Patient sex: F
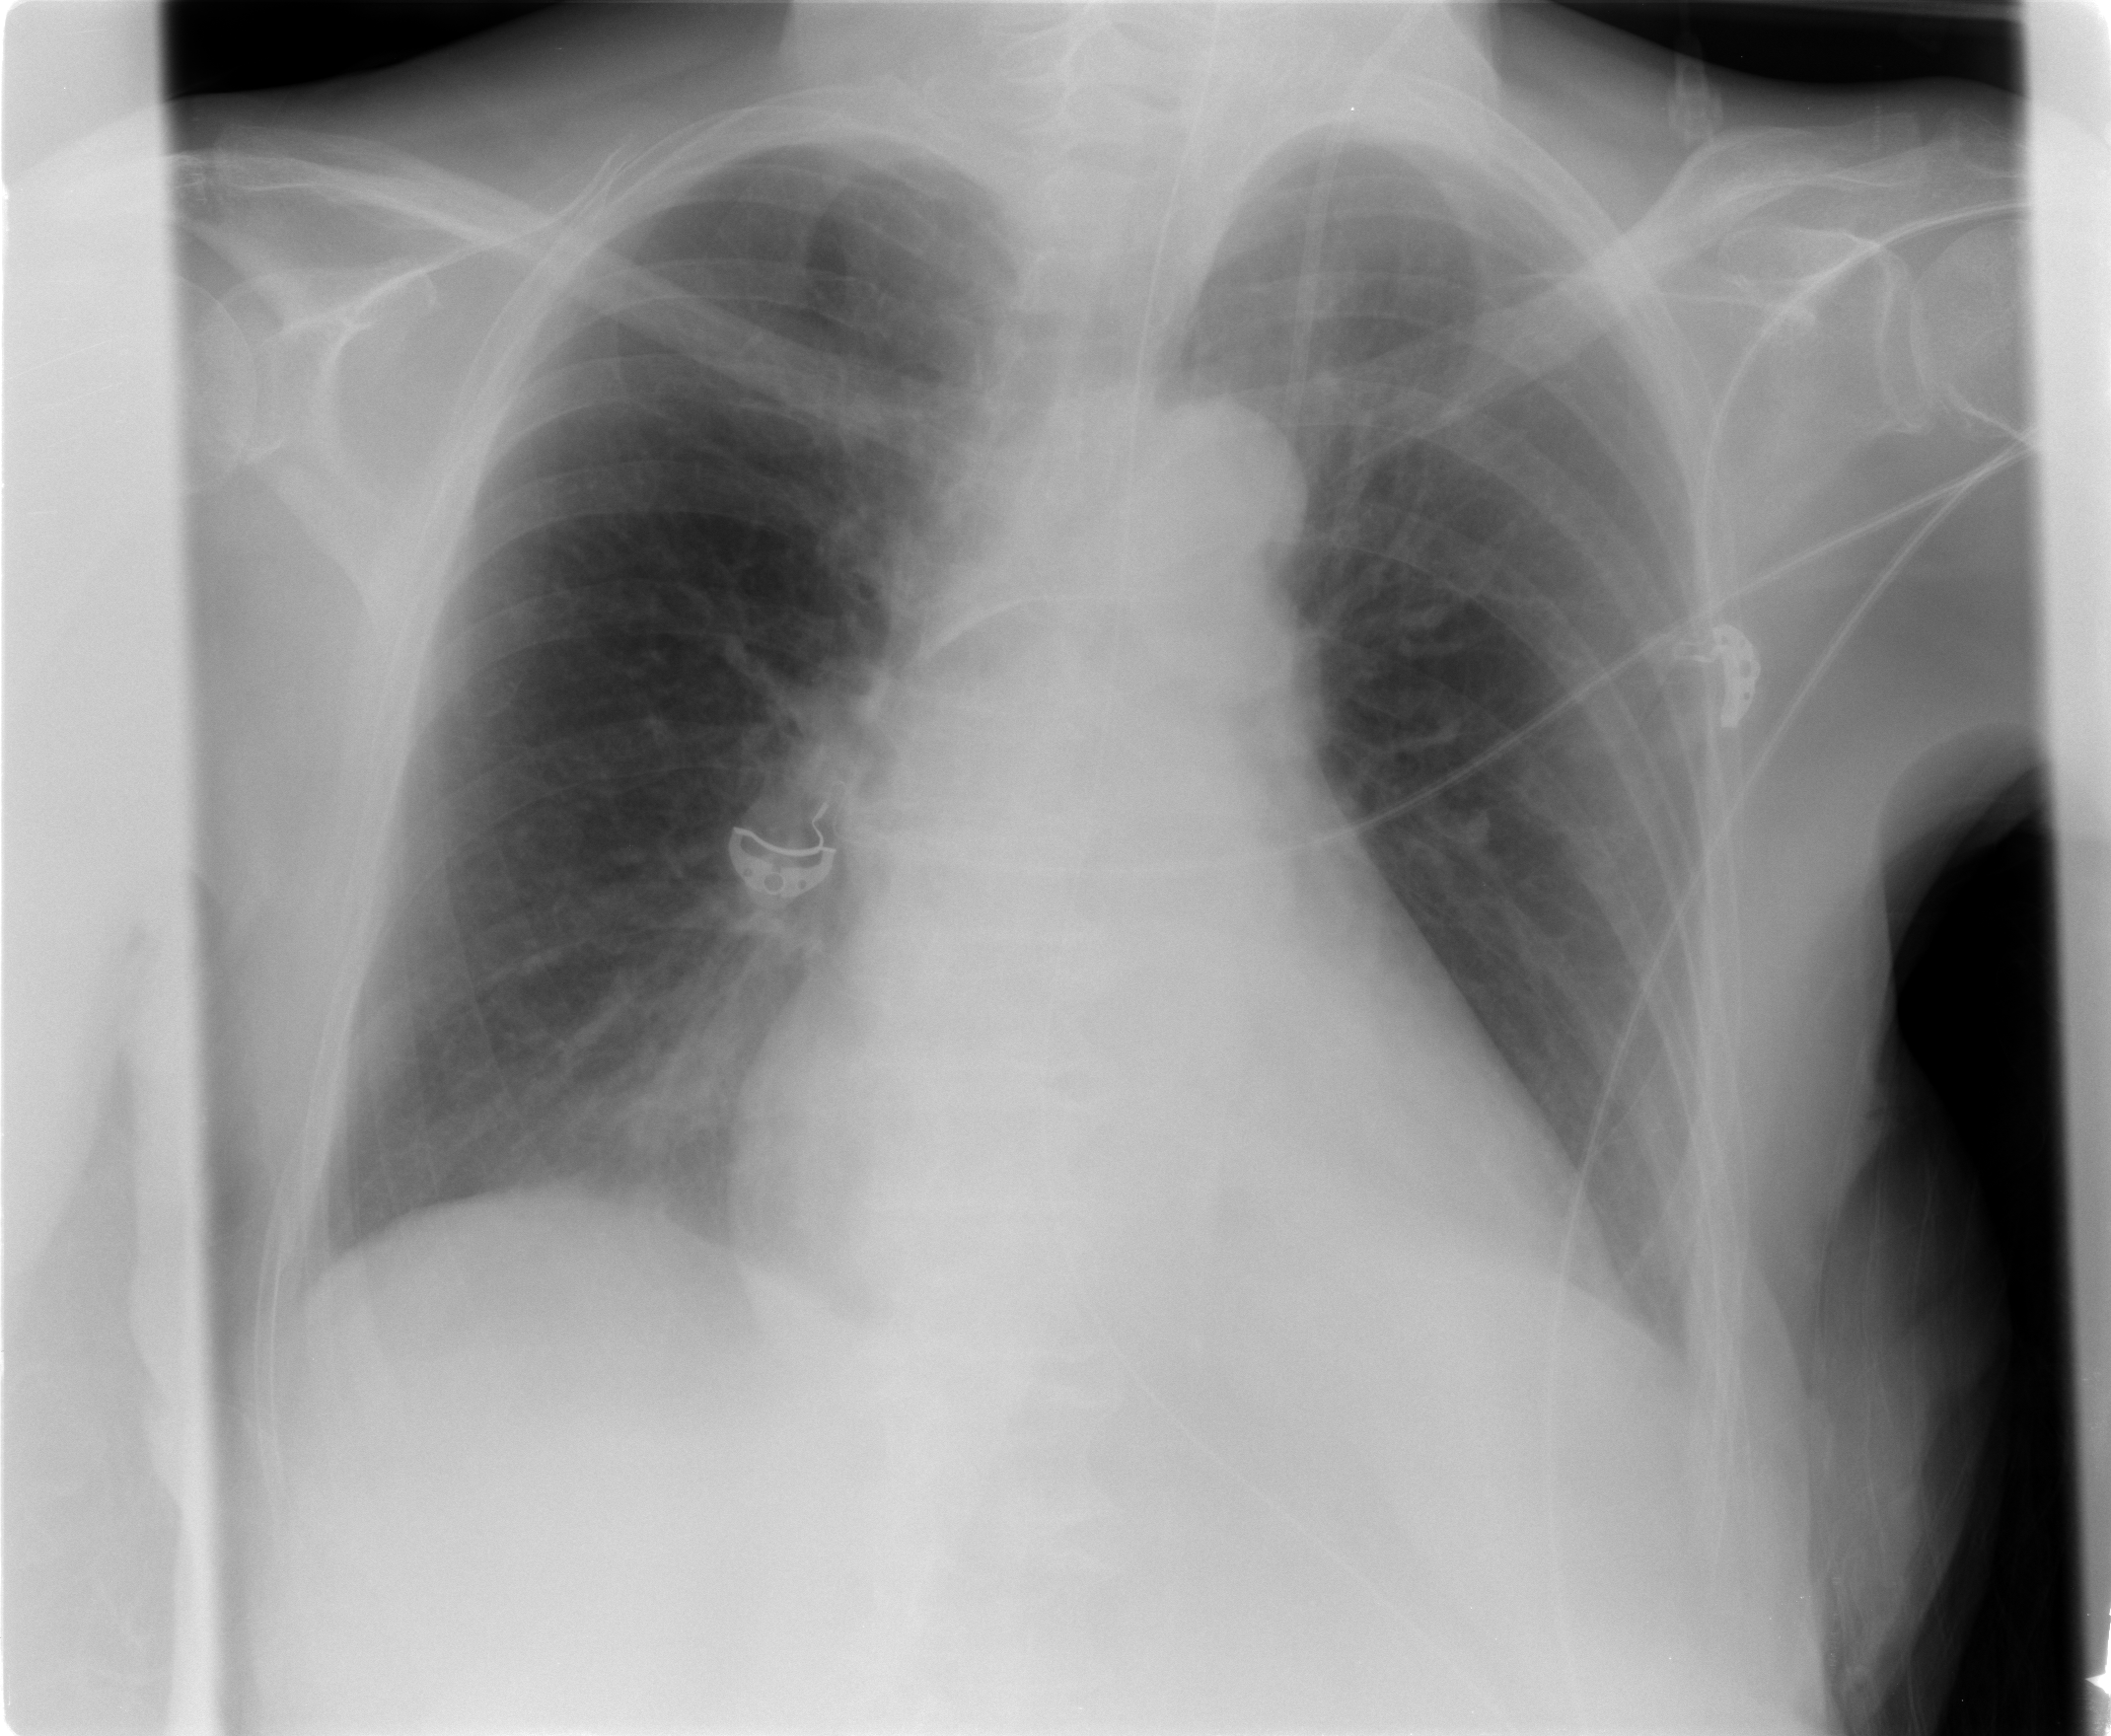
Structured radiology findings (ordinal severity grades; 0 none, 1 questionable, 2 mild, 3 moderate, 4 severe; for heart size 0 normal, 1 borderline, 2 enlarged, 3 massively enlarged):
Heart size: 0
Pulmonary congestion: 0
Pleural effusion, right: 0
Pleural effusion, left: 0
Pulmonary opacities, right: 0
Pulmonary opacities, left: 0
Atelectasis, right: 2
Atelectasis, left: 0